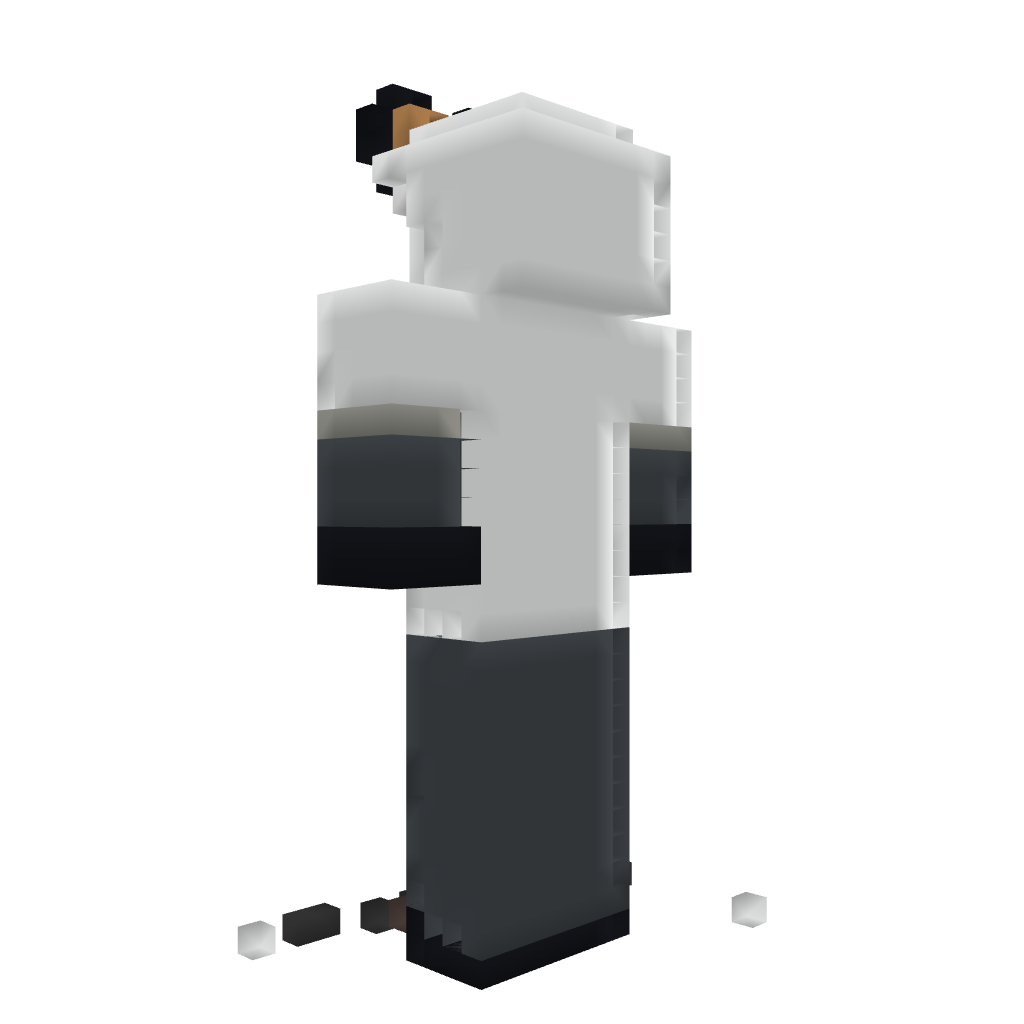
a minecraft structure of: Doctor Statue